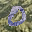
Label: 0